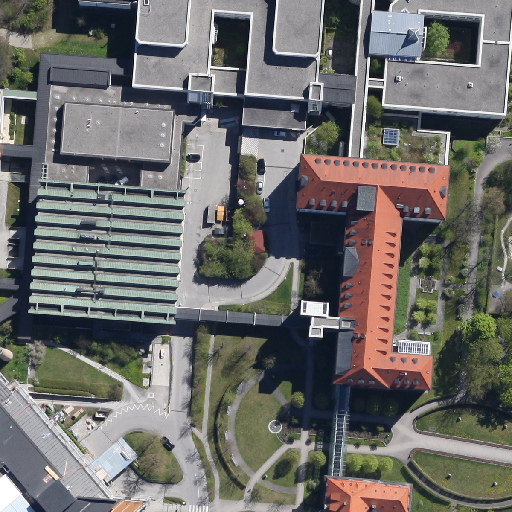
Referring expression: car driving on the road